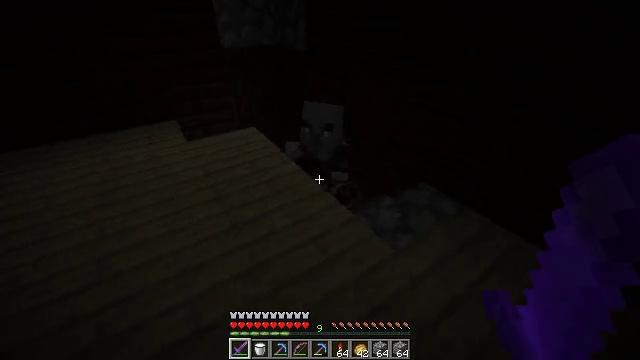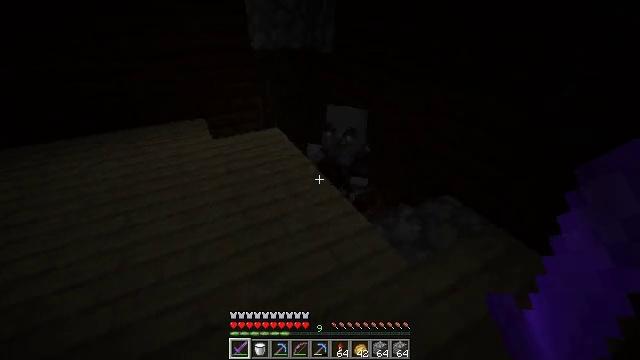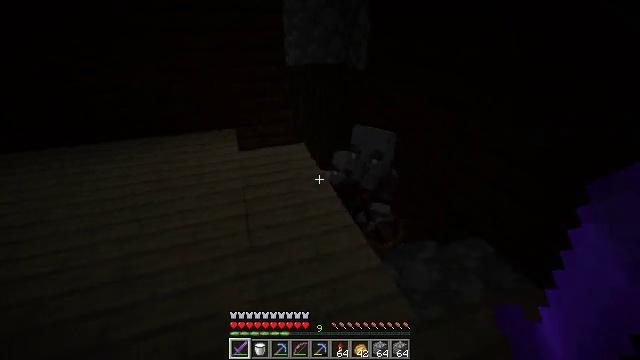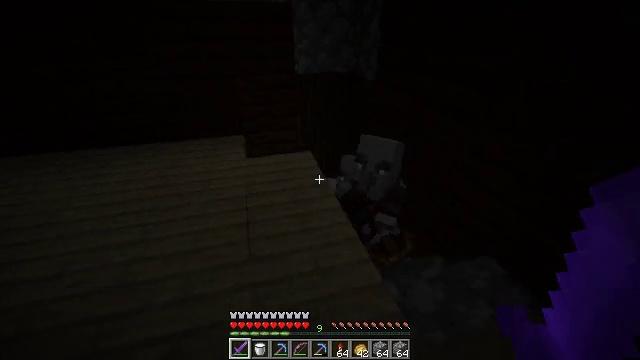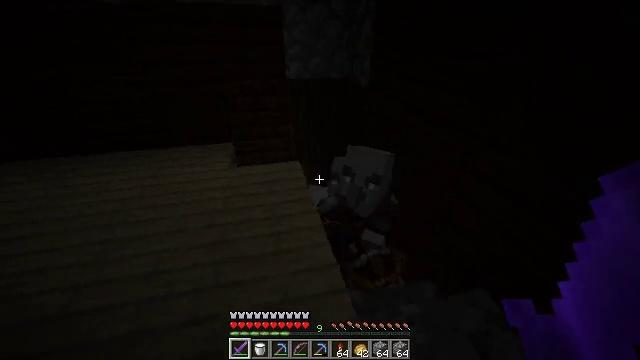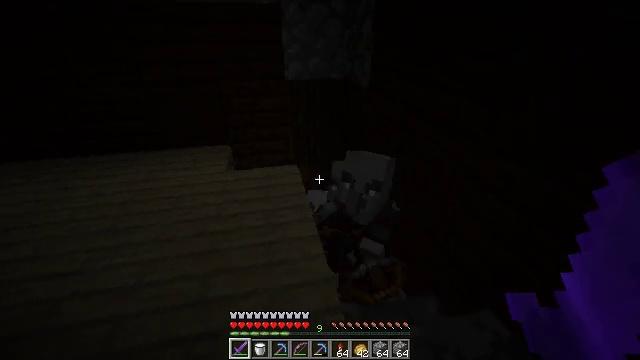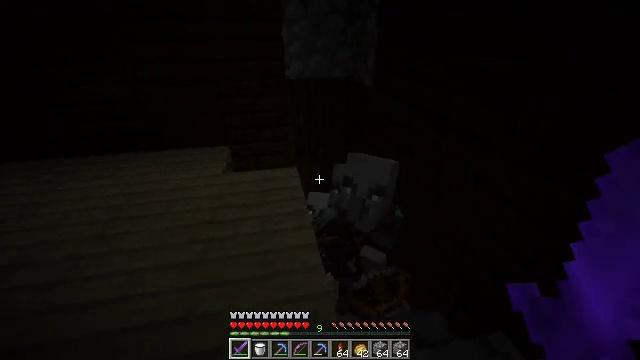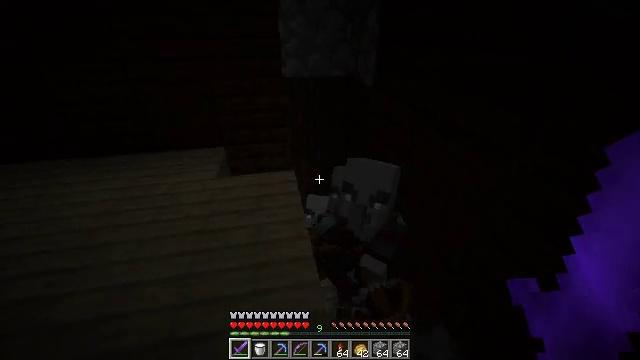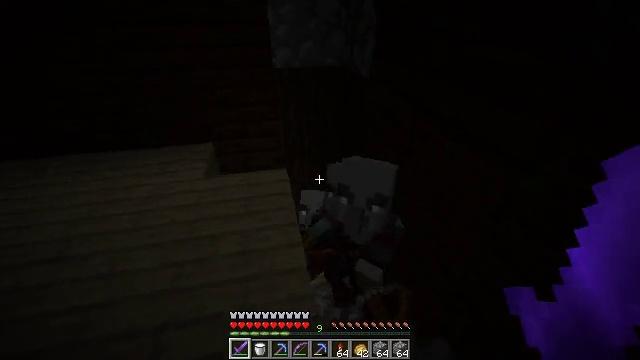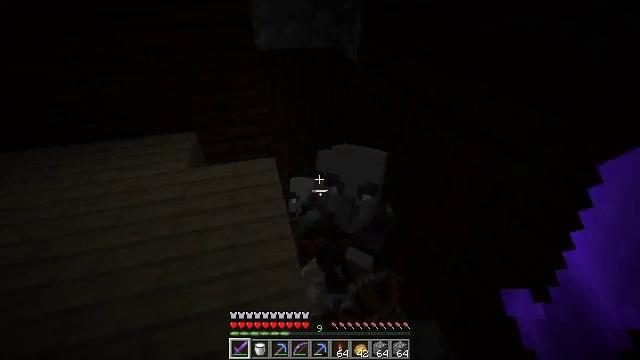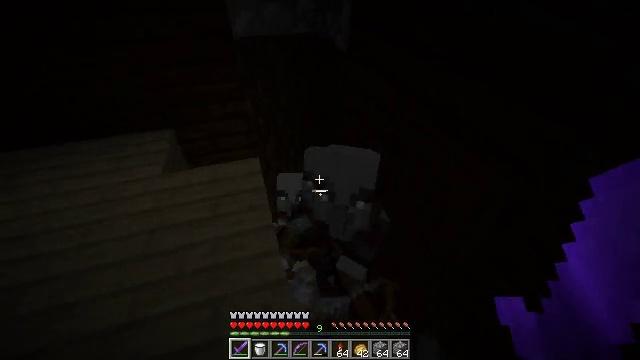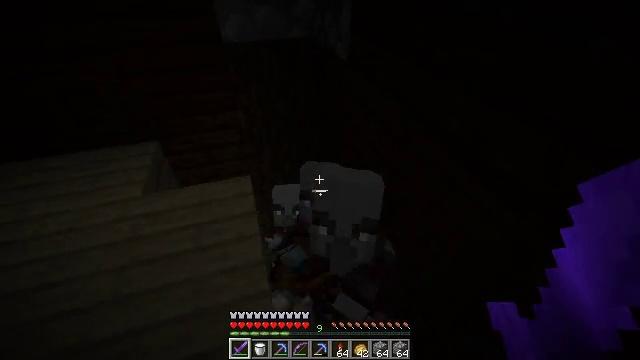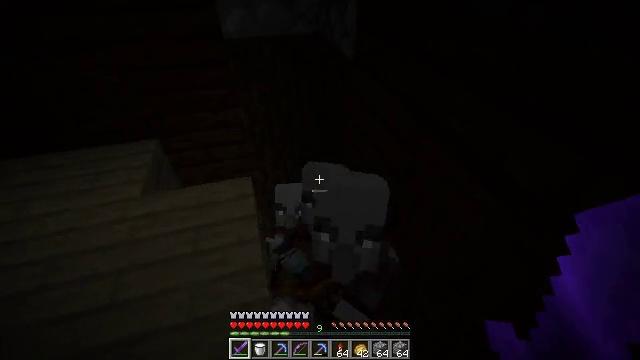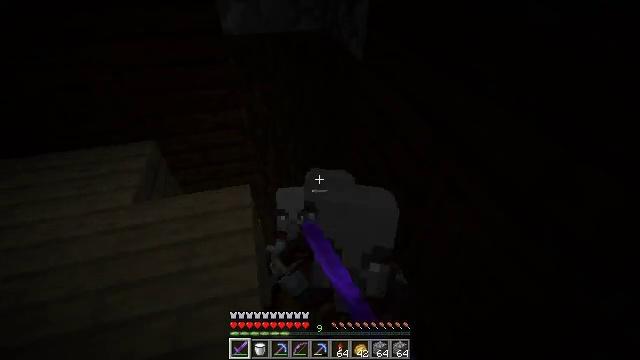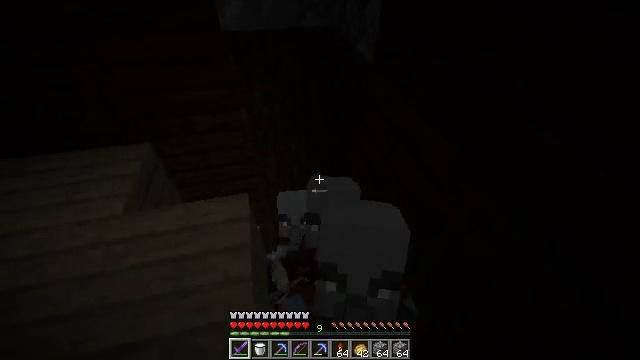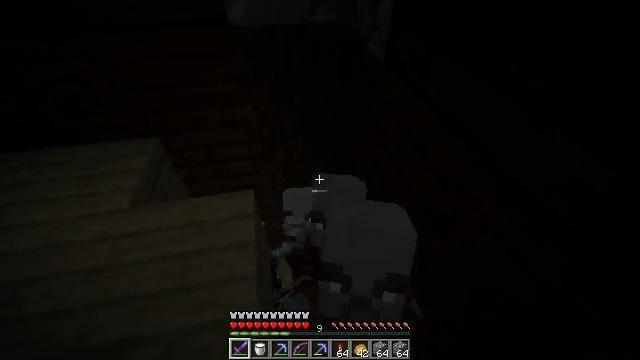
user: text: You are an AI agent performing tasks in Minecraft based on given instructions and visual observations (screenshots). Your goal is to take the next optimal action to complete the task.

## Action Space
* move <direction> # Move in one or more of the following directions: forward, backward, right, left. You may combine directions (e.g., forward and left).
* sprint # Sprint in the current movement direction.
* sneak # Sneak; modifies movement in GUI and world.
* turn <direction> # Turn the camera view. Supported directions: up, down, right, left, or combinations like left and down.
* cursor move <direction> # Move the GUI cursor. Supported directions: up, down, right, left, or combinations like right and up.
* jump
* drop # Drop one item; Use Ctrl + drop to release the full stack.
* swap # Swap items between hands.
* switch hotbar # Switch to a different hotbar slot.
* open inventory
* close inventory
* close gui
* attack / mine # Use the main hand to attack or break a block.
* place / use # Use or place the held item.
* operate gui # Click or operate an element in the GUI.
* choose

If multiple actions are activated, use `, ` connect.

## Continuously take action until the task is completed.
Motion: motion action
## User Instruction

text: Fight against raiders.
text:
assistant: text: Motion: move forward and move right, turn left
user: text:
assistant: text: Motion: move forward and move right, turn left and up
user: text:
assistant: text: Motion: move forward and move right, turn left and up
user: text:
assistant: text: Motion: move forward and move right, turn left
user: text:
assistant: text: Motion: move forward, turn left
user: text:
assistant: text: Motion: move forward
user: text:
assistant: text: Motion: move forward
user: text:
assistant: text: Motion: move forward, turn right and down
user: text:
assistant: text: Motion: move forward, turn right and down
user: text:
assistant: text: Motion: move forward, turn right and down
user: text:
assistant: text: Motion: move forward
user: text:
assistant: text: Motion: move forward, turn left and down, attack / mine
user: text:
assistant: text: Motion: move forward, turn left and down, attack / mine
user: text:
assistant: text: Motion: turn left and down, attack / mine
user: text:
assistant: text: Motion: turn left, attack / mine
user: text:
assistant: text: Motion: attack / mine
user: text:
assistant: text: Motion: attack / mine